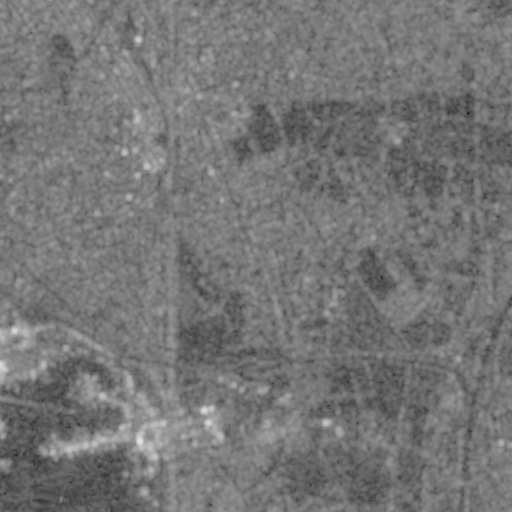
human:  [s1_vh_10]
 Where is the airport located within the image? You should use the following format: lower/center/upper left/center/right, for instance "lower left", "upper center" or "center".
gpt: The airport is located in the lower left of the image.
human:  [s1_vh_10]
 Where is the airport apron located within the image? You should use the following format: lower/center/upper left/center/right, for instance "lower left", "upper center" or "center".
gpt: The airport apron is located in the lower left of the image.
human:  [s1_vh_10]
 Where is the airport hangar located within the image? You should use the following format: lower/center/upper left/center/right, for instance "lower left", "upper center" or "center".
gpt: The airport hangar is located in the lower left of the image.
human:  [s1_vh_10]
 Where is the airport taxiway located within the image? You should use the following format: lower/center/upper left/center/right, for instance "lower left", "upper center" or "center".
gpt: The airport taxiway is located in the lower left of the image.
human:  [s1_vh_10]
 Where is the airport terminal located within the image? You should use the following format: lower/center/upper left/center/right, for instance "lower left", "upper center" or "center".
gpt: The airport terminal is located in the lower left of the image.
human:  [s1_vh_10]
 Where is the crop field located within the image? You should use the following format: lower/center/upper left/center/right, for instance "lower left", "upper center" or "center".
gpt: The crop field is located in the lower right of the image.
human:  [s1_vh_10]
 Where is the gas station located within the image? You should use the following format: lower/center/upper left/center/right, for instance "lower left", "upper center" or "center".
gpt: The gas station is located in the lower center of the image.
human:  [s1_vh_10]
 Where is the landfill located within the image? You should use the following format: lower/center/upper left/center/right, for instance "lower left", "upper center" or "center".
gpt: The landfill is located in the lower right of the image.
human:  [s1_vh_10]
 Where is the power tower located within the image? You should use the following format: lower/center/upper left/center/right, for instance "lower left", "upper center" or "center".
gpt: The power tower is located in the right of the image.
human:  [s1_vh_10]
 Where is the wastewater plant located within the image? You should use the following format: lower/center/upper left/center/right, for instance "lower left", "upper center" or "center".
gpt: The wastewater plant is located in the upper right of the image.
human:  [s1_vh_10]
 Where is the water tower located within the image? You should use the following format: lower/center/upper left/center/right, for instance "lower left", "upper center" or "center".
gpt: The water tower is located in the lower left of the image.
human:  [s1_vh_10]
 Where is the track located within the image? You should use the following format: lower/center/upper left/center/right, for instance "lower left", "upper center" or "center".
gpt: There is no track in the image.

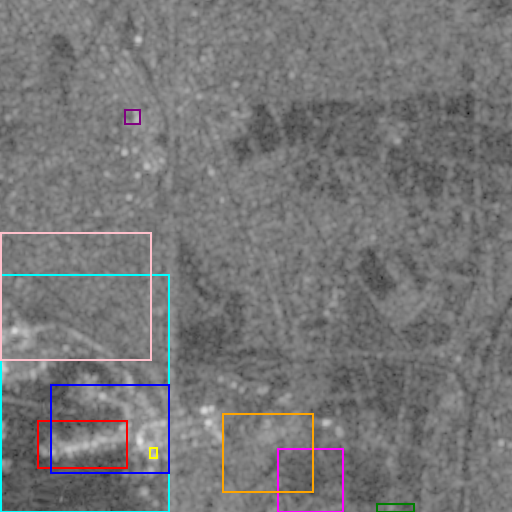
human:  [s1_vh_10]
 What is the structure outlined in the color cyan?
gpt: The structure outlined in cyan is an airport.
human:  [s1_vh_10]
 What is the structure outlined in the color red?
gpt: The structure outlined in red is an airport apron.
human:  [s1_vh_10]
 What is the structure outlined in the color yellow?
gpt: The structure outlined in yellow is an airport hangar.
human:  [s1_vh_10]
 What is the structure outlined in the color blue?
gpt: The structure outlined in blue is an airport terminal.
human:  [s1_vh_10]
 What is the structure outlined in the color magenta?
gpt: The structure outlined in magenta is a crop field.
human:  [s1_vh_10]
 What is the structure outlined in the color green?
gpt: The structure outlined in green is a landfill.
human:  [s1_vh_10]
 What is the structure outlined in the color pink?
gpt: The structure outlined in pink is a park.
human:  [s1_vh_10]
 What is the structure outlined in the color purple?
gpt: The structure outlined in purple is a parking garage.
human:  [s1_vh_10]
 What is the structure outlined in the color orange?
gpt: The structure outlined in orange is a parking lot.